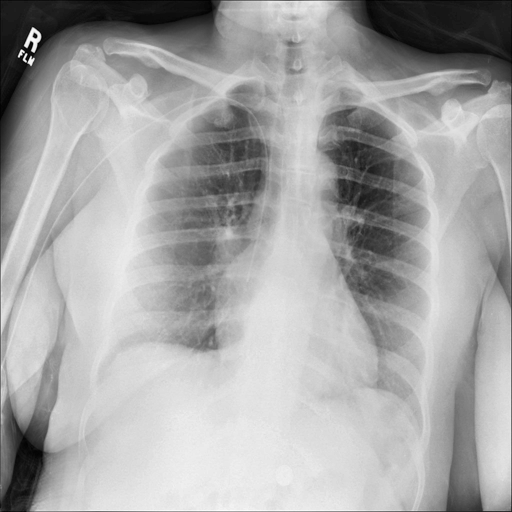
Finding: NORMAL